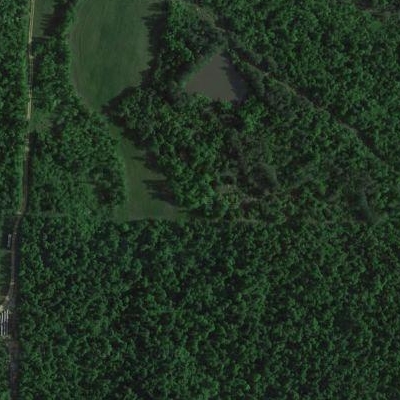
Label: eForest